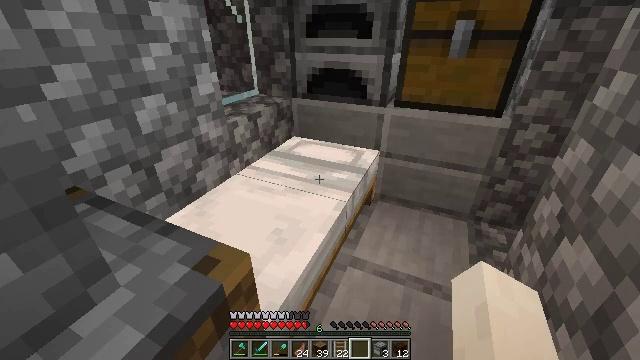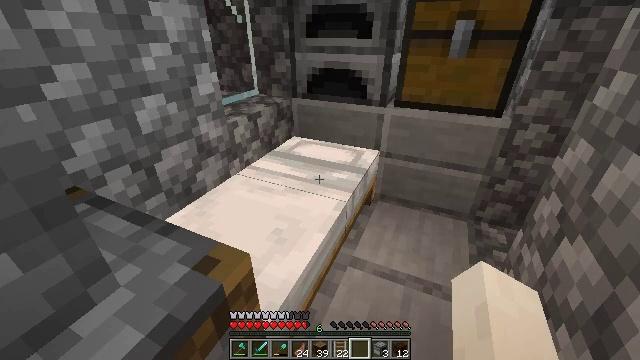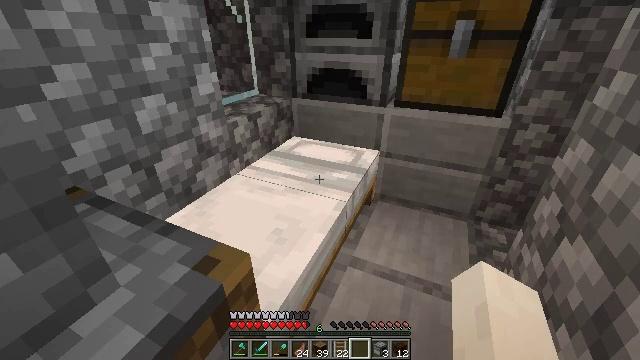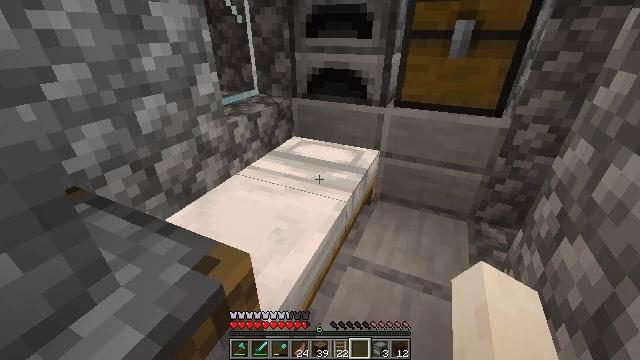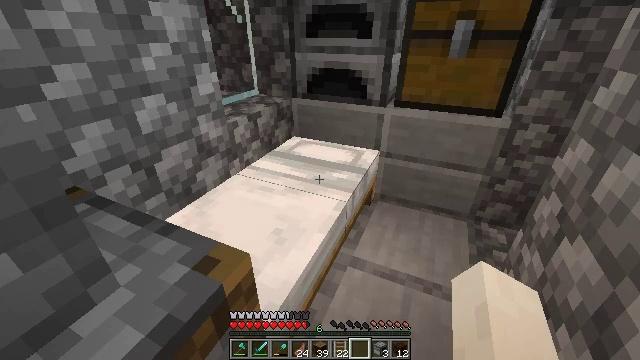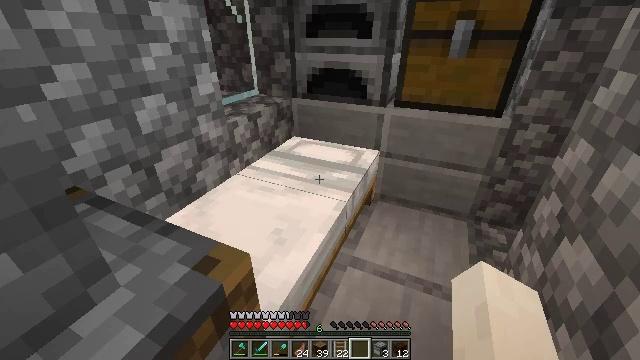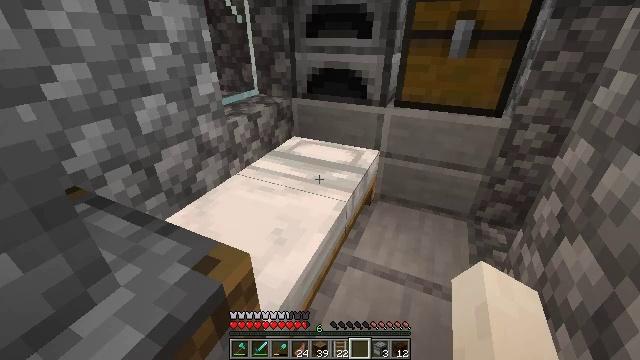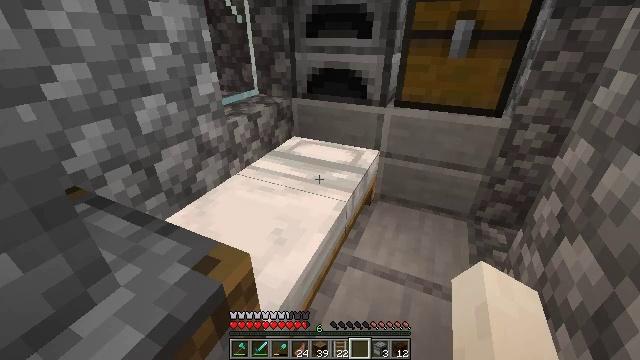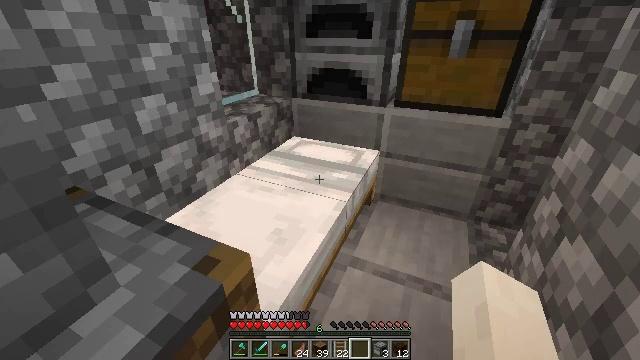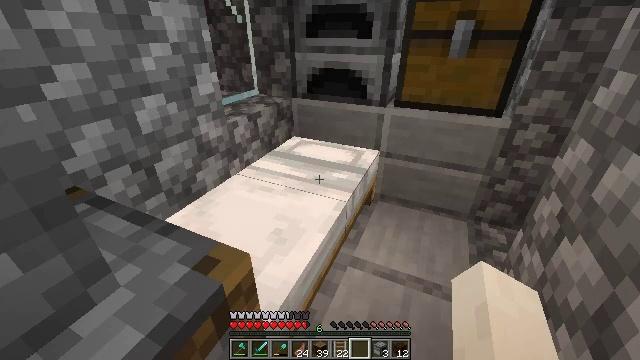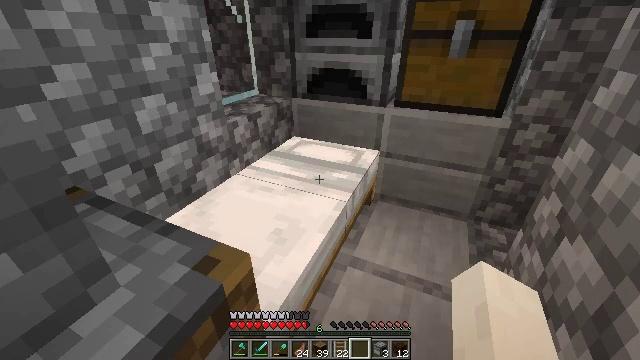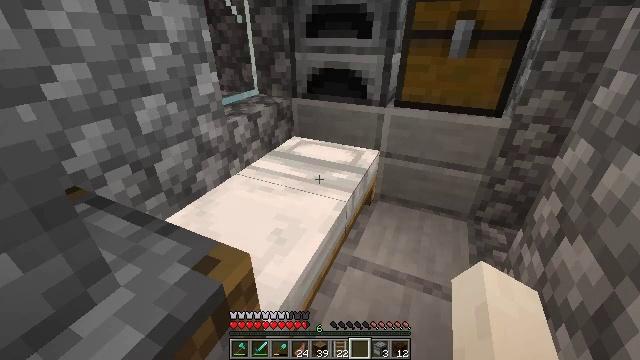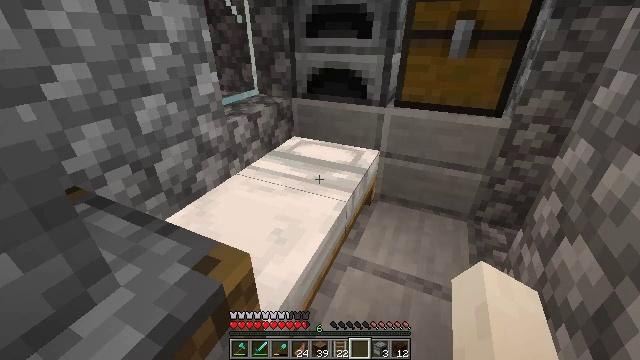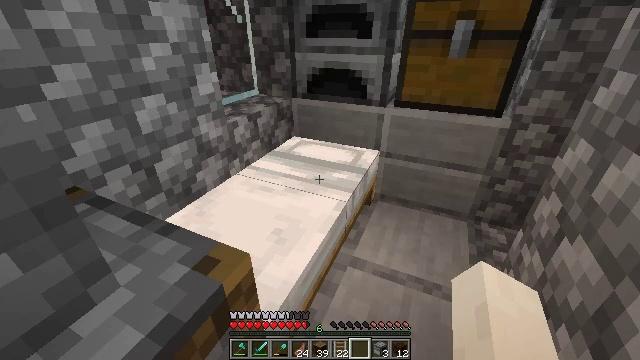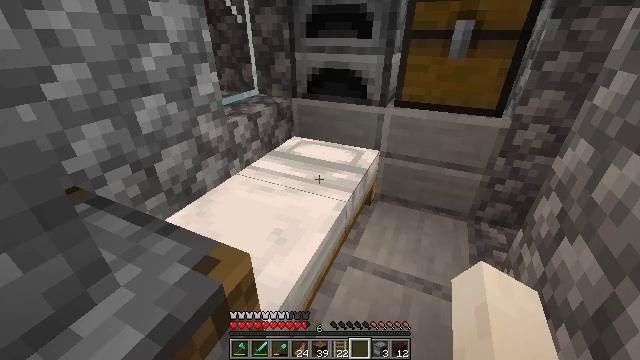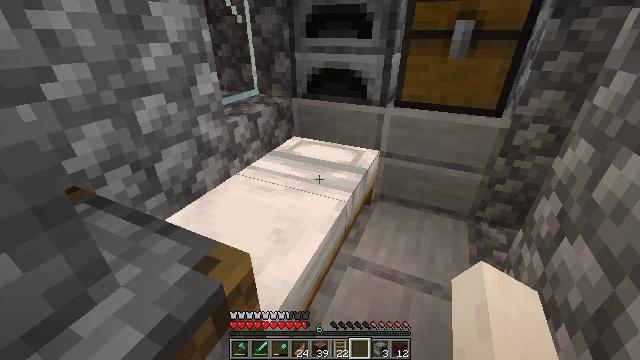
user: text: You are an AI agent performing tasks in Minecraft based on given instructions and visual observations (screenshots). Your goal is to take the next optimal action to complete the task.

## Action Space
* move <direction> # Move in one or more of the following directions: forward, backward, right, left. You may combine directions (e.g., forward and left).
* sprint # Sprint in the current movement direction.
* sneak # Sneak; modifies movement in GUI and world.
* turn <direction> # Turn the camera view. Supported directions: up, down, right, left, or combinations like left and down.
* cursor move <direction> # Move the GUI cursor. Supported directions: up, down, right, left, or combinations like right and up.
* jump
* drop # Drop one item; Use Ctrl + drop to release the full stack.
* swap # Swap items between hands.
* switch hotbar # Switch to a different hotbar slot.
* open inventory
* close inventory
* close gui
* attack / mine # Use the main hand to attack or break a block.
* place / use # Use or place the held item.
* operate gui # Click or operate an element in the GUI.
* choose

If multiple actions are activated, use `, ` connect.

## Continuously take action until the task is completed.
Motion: motion action
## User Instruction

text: Harvest the large fern for decoration.
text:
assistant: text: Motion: no_op
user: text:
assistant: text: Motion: no_op
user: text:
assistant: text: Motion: no_op
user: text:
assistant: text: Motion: no_op
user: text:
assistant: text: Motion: no_op
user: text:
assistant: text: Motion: no_op
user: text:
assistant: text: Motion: no_op
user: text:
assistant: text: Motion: no_op
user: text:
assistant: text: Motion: no_op
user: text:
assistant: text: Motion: no_op
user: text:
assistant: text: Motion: no_op
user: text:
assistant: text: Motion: no_op
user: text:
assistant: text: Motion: no_op
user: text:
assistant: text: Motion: no_op
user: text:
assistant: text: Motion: no_op
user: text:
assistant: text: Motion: no_op
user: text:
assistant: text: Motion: no_op
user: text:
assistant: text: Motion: no_op
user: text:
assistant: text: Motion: no_op
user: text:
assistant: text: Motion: no_op
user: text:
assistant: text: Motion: no_op
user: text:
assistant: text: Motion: no_op
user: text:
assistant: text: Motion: no_op
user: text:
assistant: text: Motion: no_op
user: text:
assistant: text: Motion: no_op
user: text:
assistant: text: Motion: no_op
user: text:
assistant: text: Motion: no_op
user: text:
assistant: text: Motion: no_op
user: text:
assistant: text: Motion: no_op
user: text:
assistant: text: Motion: no_op